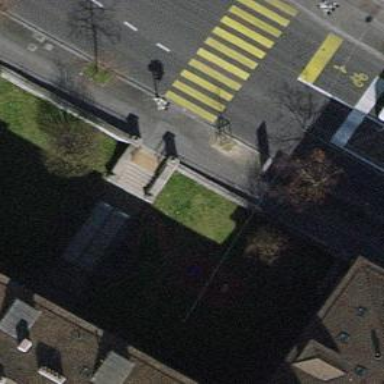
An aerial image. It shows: Set of steps on the road.